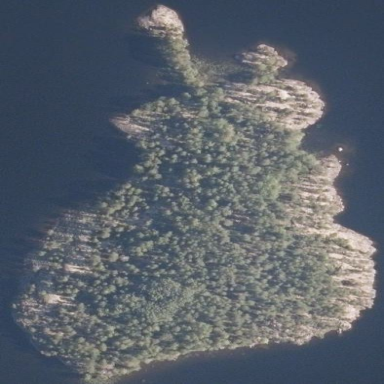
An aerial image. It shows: Islet.